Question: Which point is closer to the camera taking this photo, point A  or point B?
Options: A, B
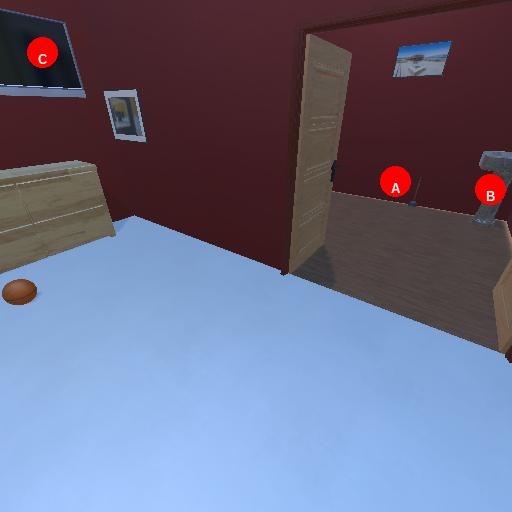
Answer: A